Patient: sex M, age 69
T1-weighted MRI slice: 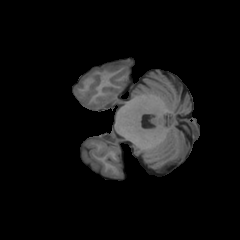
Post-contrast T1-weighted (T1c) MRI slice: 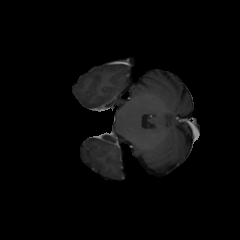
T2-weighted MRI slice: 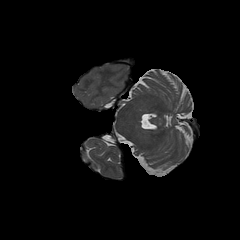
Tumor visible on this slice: no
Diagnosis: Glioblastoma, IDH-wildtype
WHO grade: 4